Field crop: tomato
Growth stage: 2
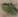
Species: solanum